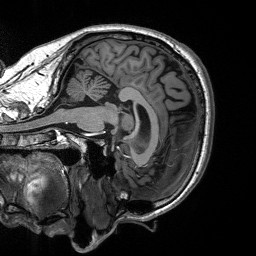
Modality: T1w
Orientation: sagittal
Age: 45
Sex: male
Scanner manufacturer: siemens
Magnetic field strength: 3 T
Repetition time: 2.53 s
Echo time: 0.00219 s